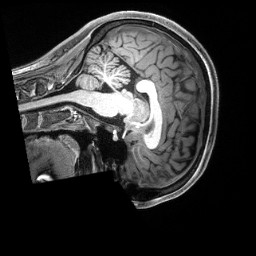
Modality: T1w
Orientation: sagittal
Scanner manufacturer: siemens
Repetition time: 2.5 s
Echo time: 0.00231 s